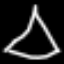
Label: The Eiffel Tower